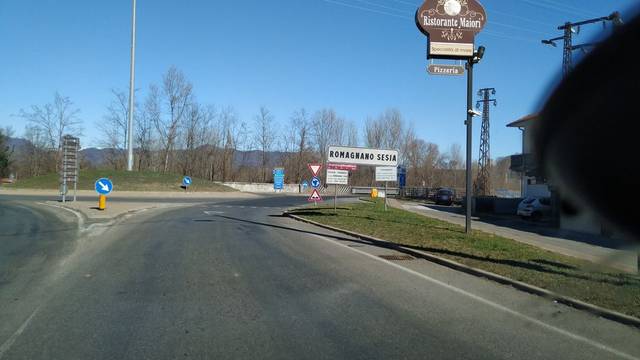
Region: Italy
Coordinates: 45.636, 8.372